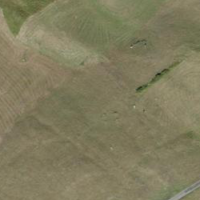
EUNIS habitat code: 26
Species observed at this site:
Petasites albus